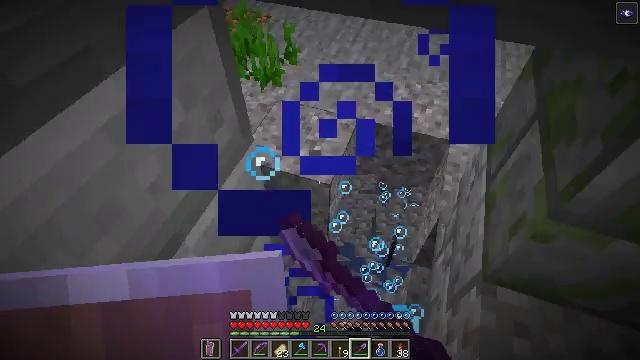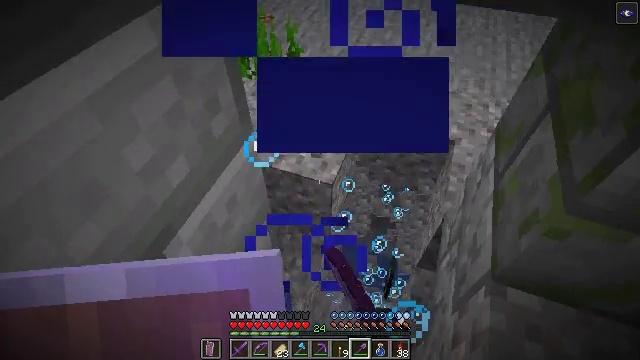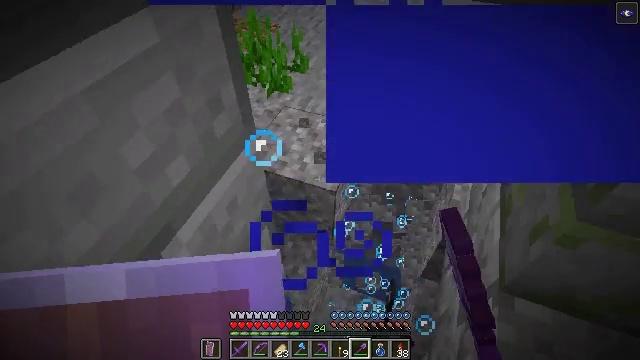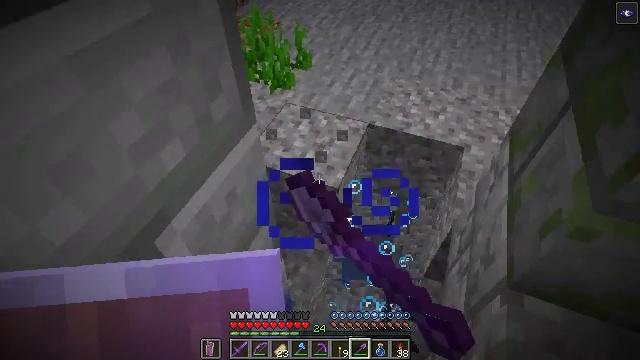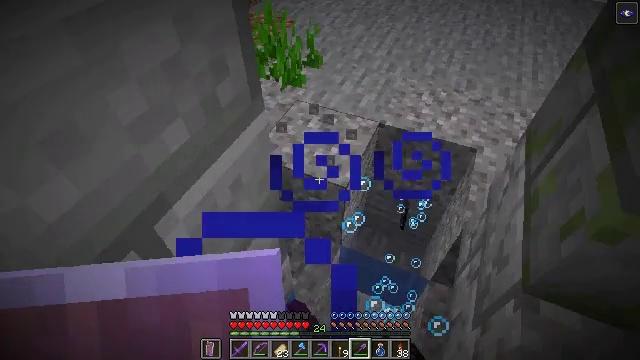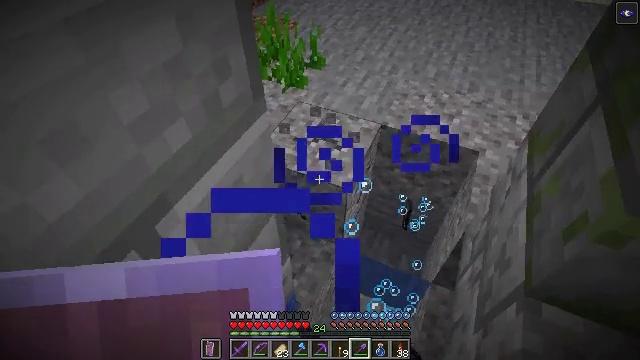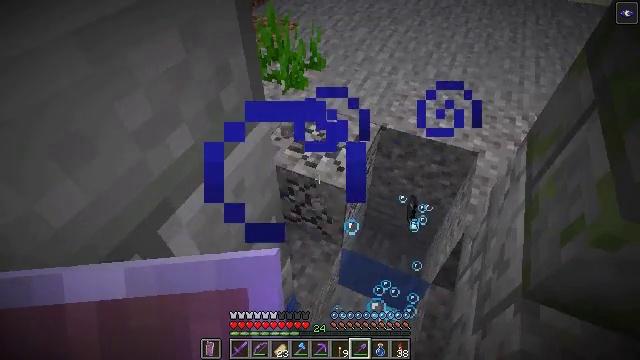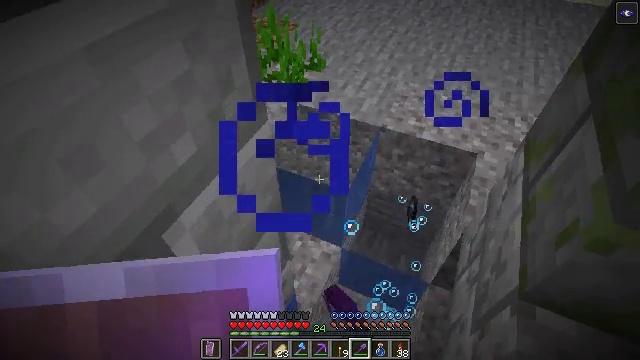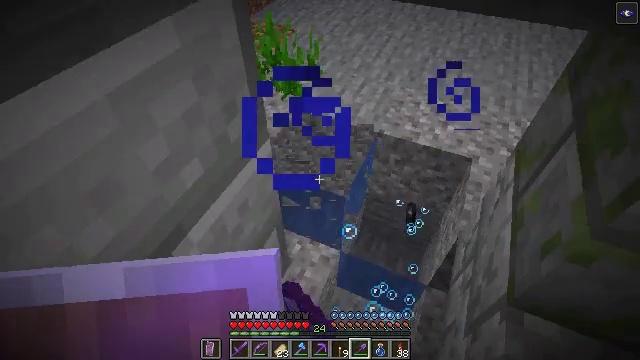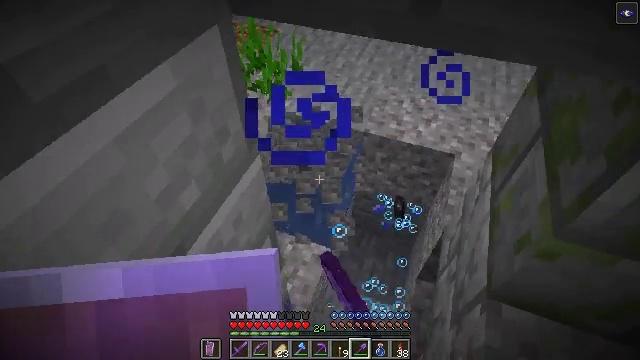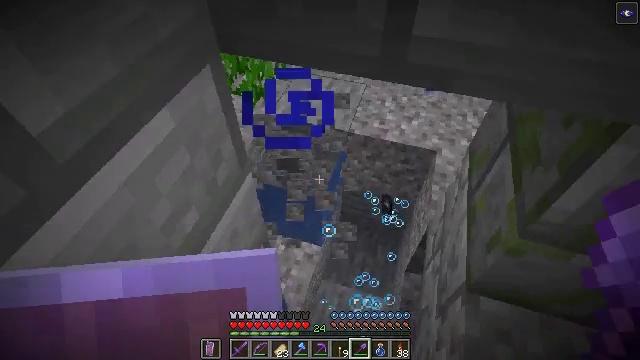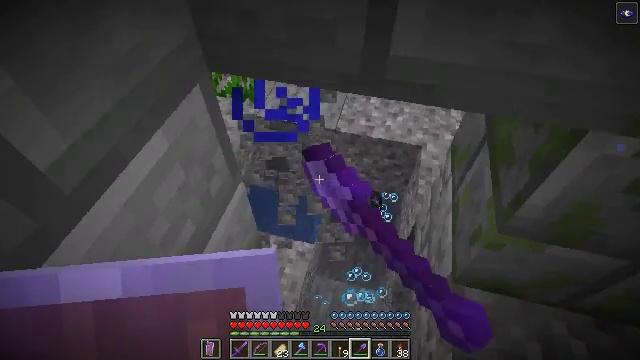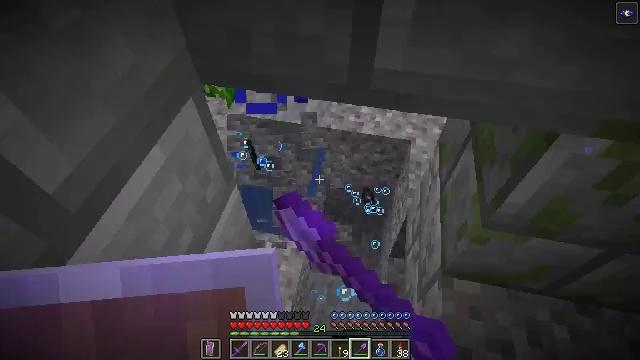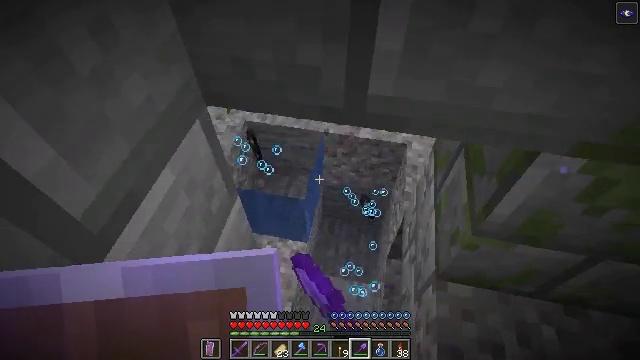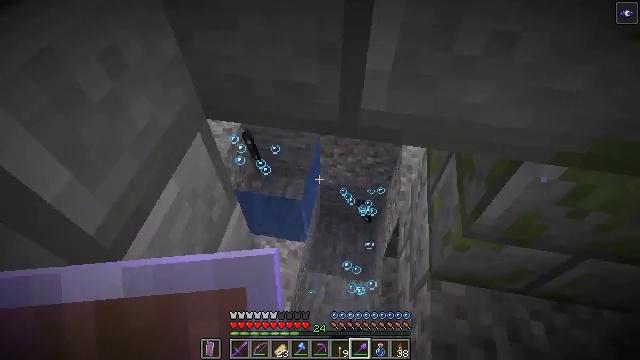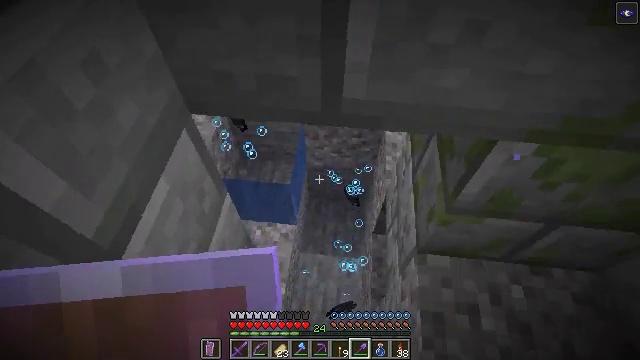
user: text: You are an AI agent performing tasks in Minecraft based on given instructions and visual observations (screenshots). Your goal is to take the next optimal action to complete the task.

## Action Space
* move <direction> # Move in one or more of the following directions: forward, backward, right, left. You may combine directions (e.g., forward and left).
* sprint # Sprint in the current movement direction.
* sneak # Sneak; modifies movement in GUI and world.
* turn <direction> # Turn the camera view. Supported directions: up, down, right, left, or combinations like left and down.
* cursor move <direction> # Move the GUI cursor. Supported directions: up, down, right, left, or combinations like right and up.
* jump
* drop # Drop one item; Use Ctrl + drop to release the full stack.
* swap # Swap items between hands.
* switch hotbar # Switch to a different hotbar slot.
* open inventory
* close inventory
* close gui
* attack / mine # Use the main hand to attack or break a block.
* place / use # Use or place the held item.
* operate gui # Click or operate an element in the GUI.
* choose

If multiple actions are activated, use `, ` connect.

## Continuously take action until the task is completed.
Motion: motion action
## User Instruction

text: Break the gravel block.
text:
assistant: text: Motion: attack / mine
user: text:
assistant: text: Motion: turn up, attack / mine
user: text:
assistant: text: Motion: attack / mine
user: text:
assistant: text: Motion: turn left, attack / mine
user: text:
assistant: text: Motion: attack / mine, jump
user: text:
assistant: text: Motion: attack / mine, jump
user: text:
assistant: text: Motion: attack / mine, jump
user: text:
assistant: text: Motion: attack / mine, jump
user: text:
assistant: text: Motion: turn right, attack / mine, jump
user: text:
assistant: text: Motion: turn right and down, attack / mine, jump
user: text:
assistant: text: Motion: turn right, attack / mine, jump
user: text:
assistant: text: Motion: turn right and down, attack / mine
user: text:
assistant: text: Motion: attack / mine
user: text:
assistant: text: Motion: turn right, attack / mine
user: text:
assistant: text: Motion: turn right and down, attack / mine
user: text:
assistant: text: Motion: turn right and down, attack / mine
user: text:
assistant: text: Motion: turn right and down, attack / mine
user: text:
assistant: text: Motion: turn right and down, attack / mine
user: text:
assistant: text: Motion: turn right, attack / mine
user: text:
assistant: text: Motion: turn right, attack / mine
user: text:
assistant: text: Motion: turn right, attack / mine
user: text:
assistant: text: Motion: attack / mine
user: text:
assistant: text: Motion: turn right and up, attack / mine
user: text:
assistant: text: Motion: turn right and up, attack / mine
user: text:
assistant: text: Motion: turn right and up, attack / mine
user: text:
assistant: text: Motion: attack / mine
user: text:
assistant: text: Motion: attack / mine
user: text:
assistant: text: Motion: attack / mine
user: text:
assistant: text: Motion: attack / mine
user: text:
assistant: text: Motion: turn left, attack / mine